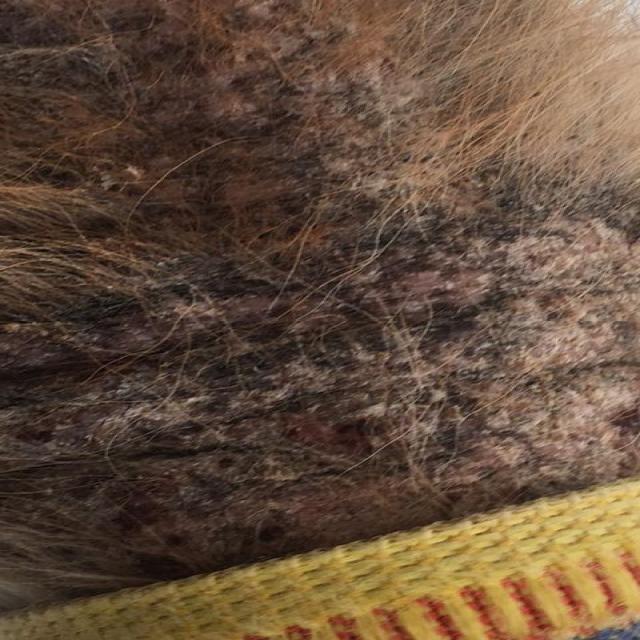
Canine demodicosis (Demodex mange) — caused by Demodex canis mites. Presents with alopecia, follicular papules, pustules, and comedones. Often localized on face and forelimbs.